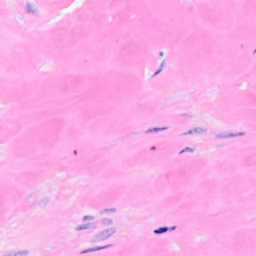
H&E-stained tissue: Breast